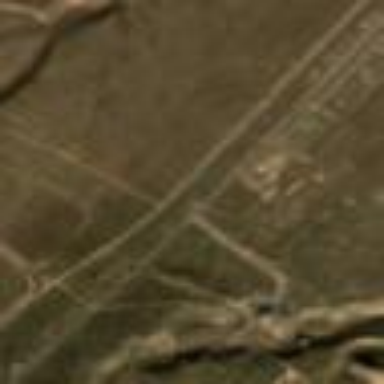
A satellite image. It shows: Obstacle course in military range area.